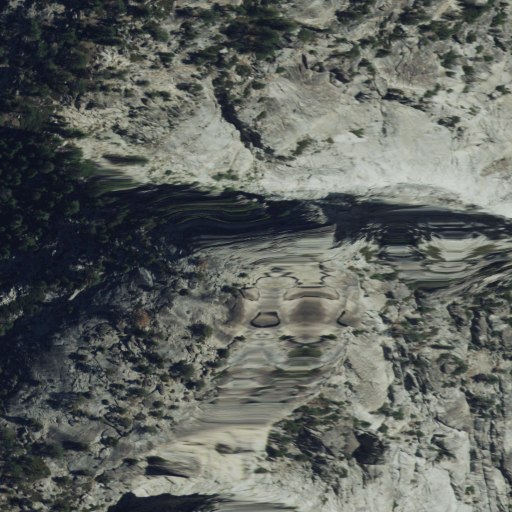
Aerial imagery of mountain in California named Buck Peak containing shrub, evergreen forest, and grassland